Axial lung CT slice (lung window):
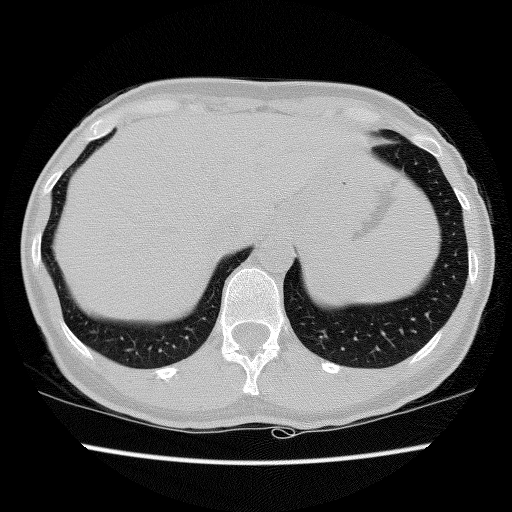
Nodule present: no